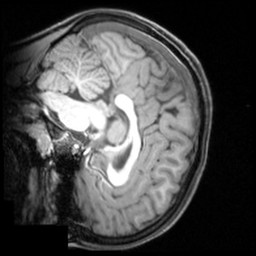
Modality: T1w
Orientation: sagittal
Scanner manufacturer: siemens
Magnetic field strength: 3 T
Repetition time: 1.9 s
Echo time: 0.00397 s